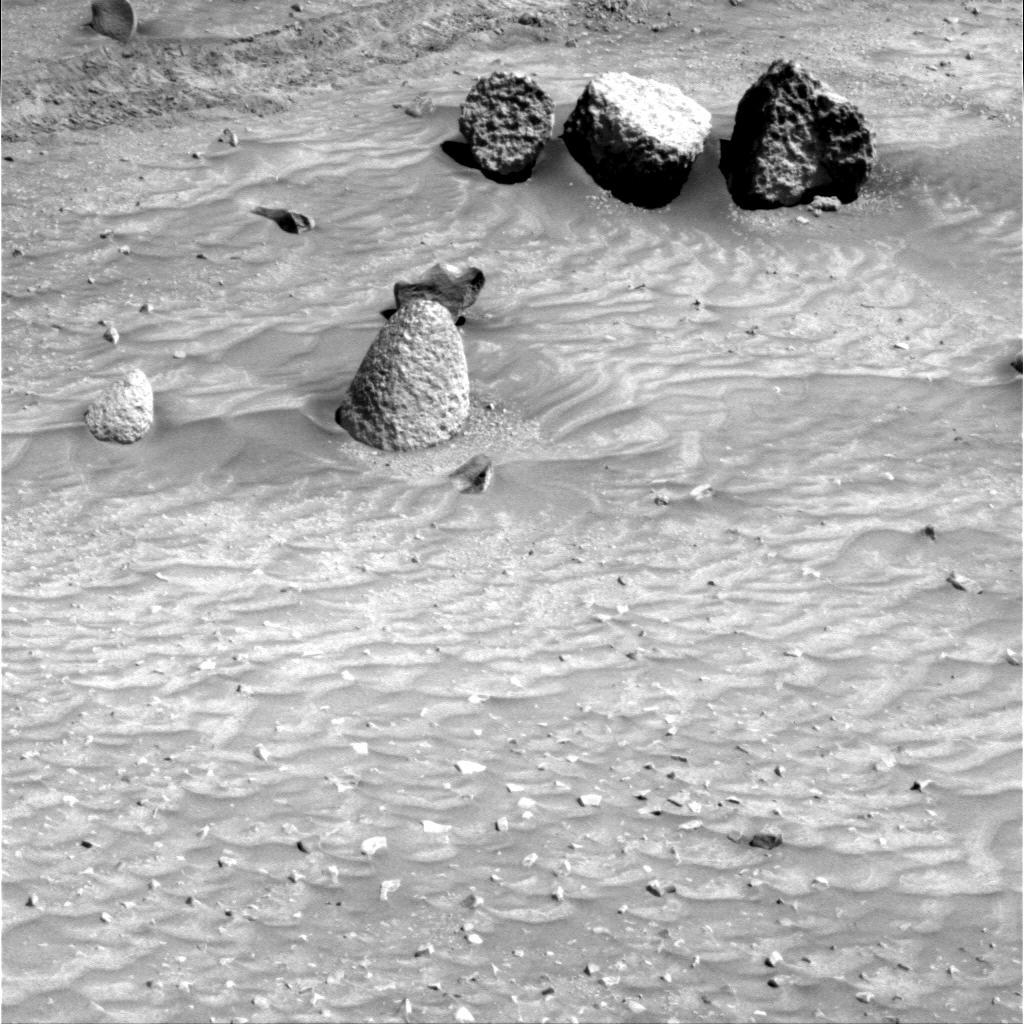
Terrain classes present: Bedrock, Gravel / Sand / Soil, Rock, Shadow